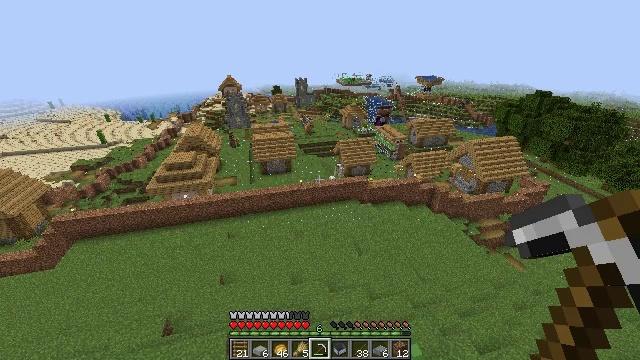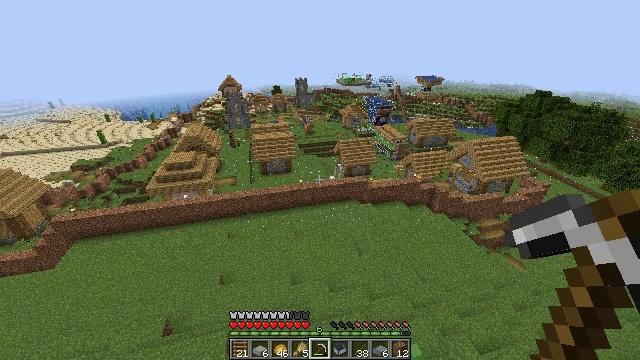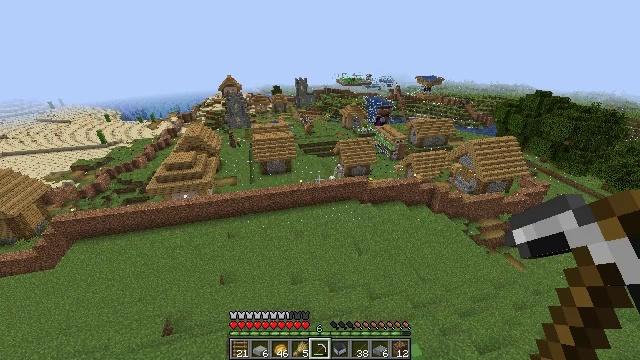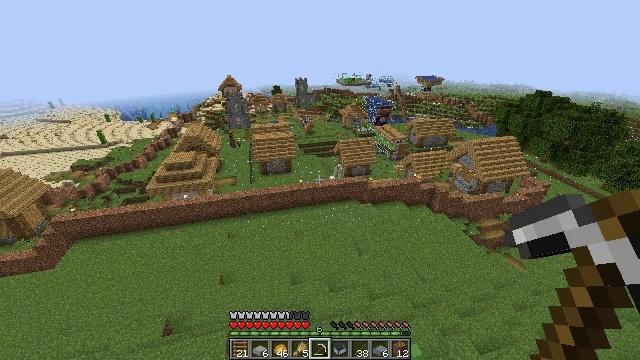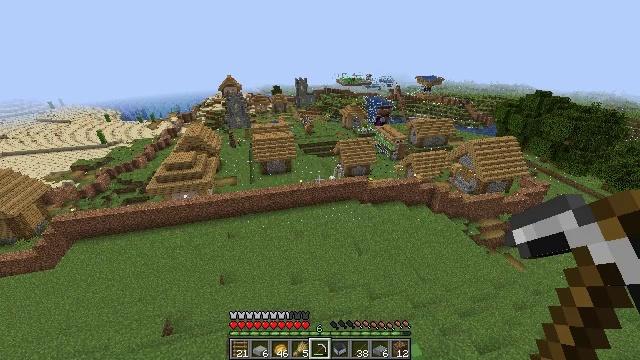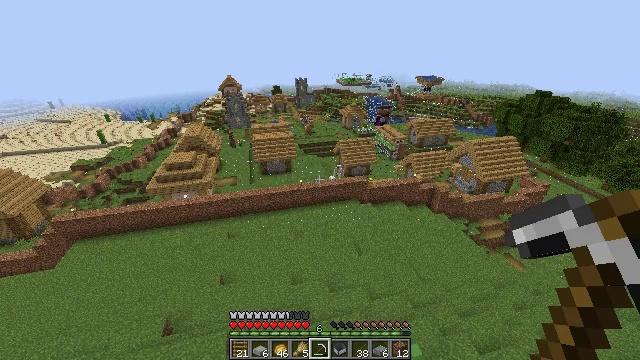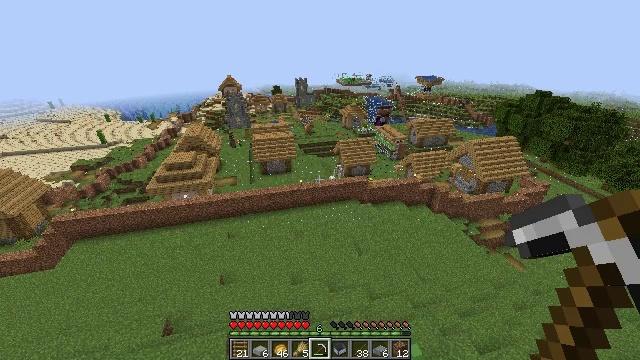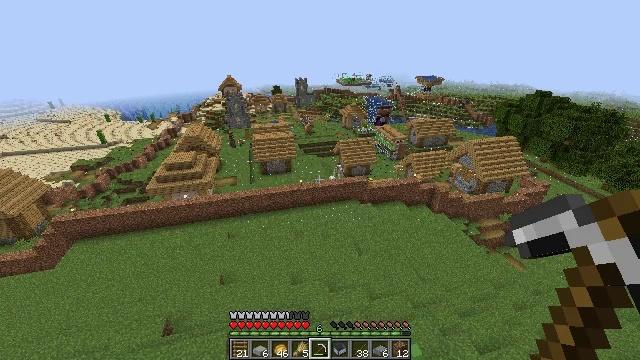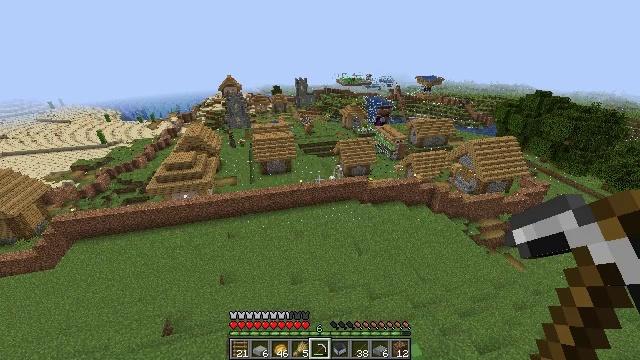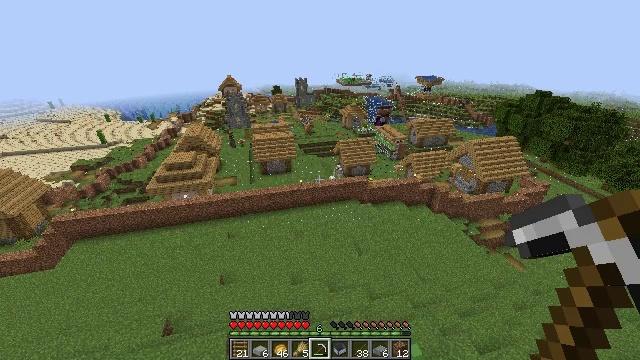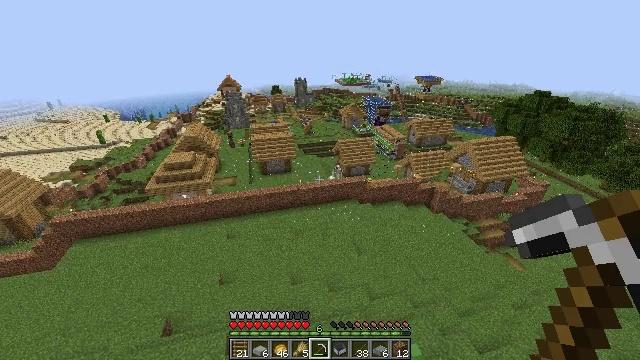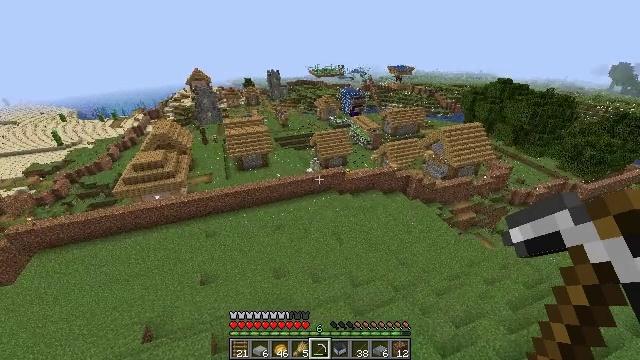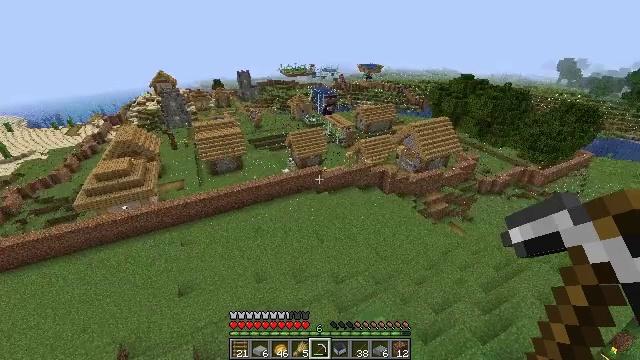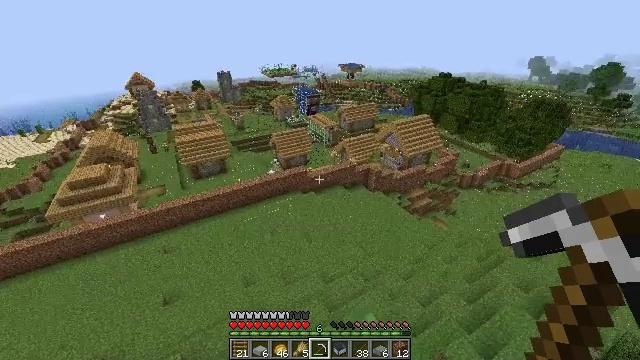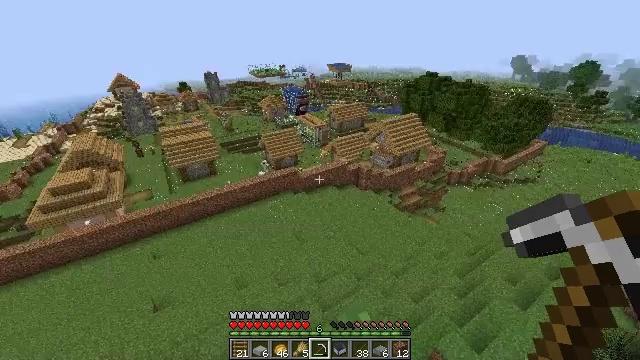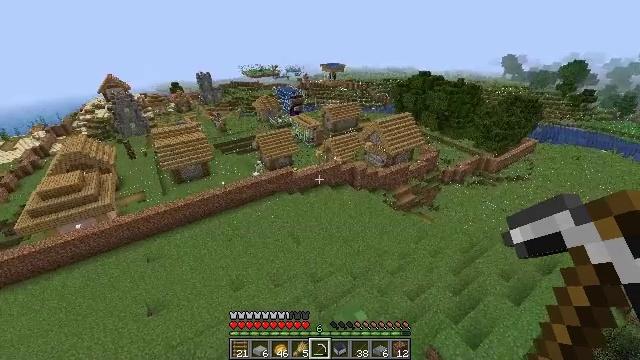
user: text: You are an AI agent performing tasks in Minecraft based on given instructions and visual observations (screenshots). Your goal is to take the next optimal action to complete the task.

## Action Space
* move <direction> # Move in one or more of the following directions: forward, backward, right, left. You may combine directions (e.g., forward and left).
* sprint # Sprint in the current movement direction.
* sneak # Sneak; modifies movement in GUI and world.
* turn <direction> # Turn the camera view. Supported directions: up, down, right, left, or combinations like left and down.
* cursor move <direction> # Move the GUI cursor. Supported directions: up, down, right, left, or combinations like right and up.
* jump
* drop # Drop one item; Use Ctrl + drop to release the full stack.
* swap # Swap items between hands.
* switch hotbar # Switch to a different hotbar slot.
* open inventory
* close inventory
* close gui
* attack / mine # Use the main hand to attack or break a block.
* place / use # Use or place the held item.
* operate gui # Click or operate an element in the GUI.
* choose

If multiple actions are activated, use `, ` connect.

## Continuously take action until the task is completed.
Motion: motion action
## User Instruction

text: Kill mobs.
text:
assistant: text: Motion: no_op
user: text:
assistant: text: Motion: no_op
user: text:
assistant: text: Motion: no_op
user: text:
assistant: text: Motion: no_op
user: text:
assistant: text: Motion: no_op
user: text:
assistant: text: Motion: no_op
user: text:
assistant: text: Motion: no_op
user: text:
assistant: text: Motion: no_op
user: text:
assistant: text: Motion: no_op
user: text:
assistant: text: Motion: no_op
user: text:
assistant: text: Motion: turn right and down
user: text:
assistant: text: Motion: turn right
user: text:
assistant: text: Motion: turn right
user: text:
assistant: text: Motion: turn right
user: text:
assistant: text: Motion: turn right
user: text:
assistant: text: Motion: no_op
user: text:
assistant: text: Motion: no_op
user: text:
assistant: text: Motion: turn right
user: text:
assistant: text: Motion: no_op
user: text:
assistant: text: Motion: no_op
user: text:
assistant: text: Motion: no_op
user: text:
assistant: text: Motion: no_op
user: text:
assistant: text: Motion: no_op
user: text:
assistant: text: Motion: no_op
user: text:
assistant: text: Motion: no_op
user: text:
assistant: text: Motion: turn right
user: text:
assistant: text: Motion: turn right
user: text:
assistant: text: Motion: turn right
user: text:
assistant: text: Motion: turn right
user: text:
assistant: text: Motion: turn right